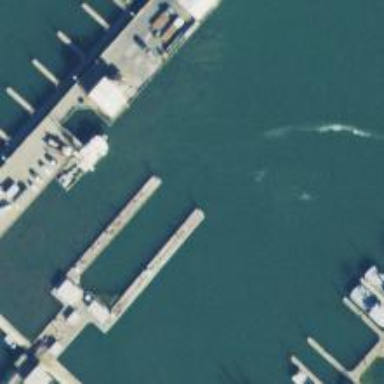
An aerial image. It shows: Pier with mooring facilities.